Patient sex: M
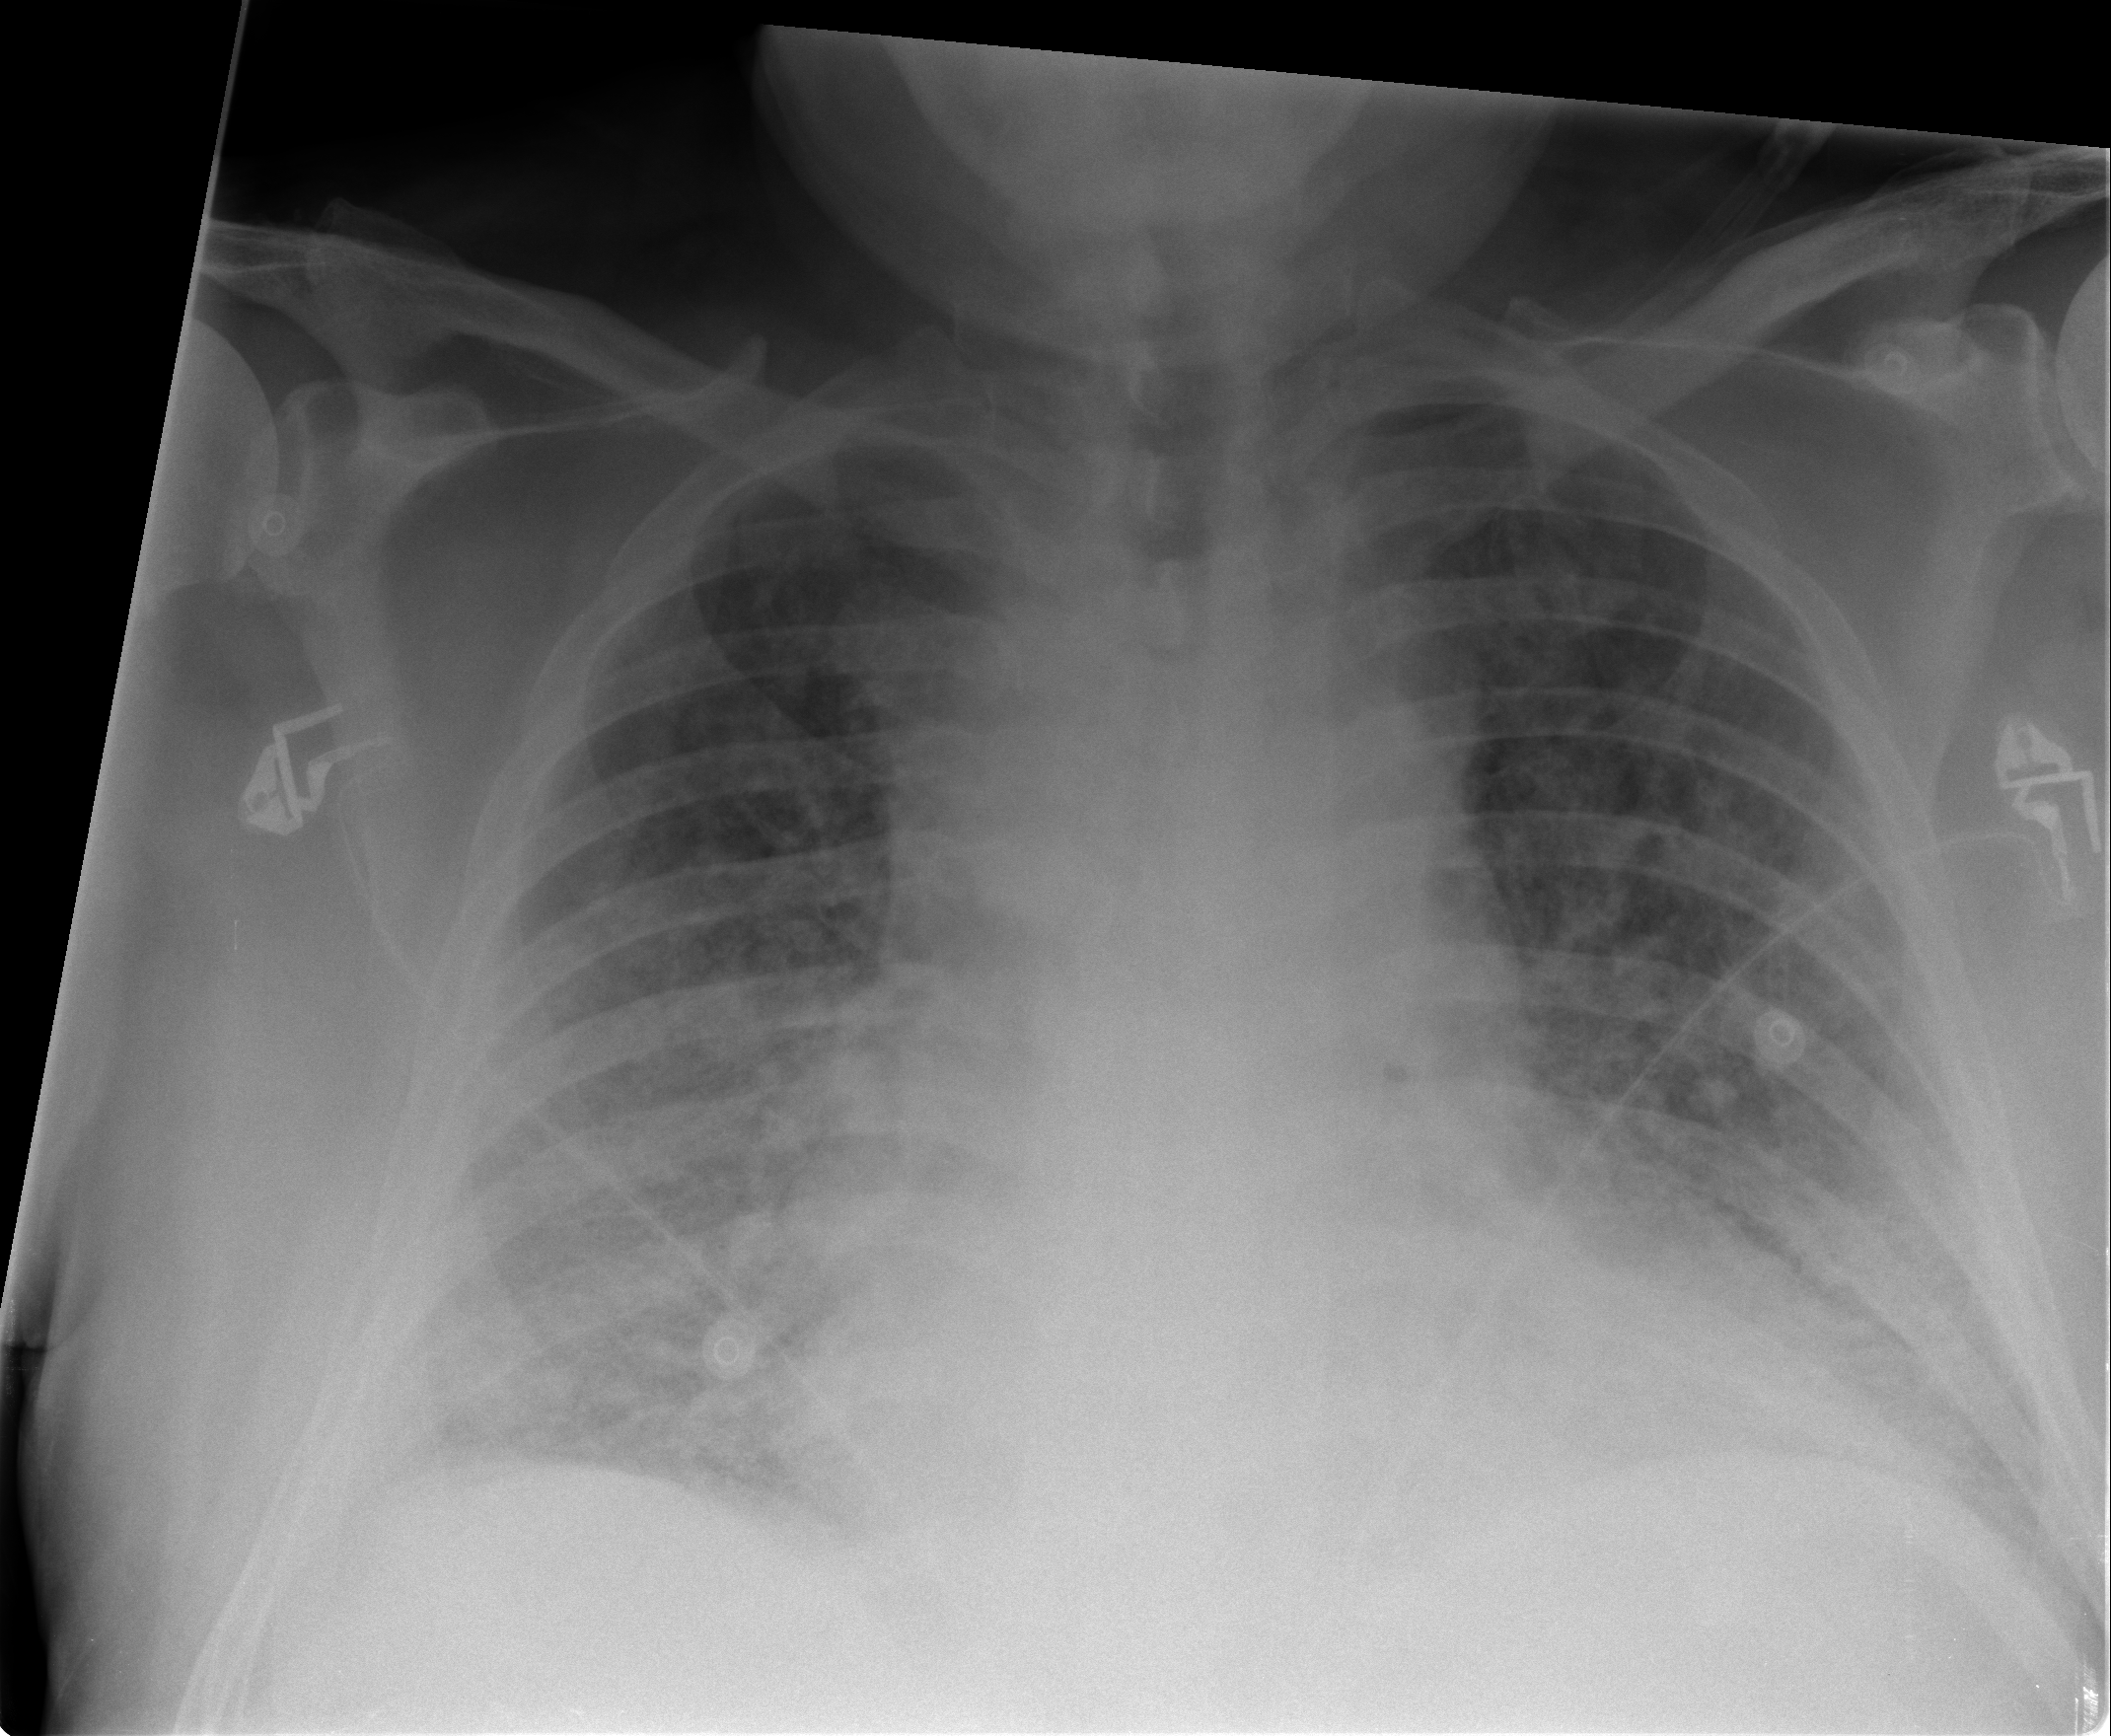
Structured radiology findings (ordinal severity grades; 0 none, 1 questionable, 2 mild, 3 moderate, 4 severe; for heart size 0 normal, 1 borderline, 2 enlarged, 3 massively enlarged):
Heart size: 2
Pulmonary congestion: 3
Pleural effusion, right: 1
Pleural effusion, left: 1
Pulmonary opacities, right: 3
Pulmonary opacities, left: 3
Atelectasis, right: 2
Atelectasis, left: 2